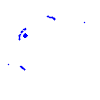
Particle: proton